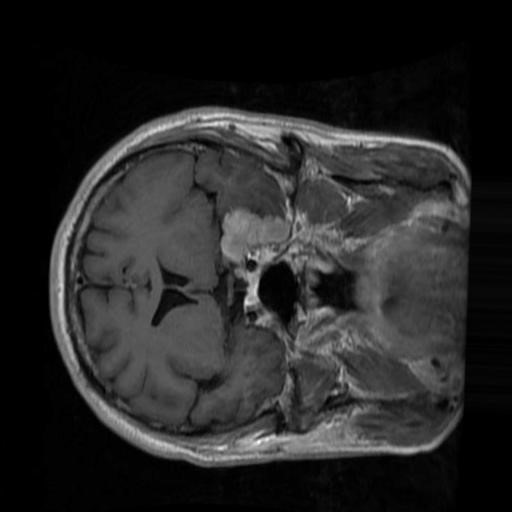
Label: brain_menin